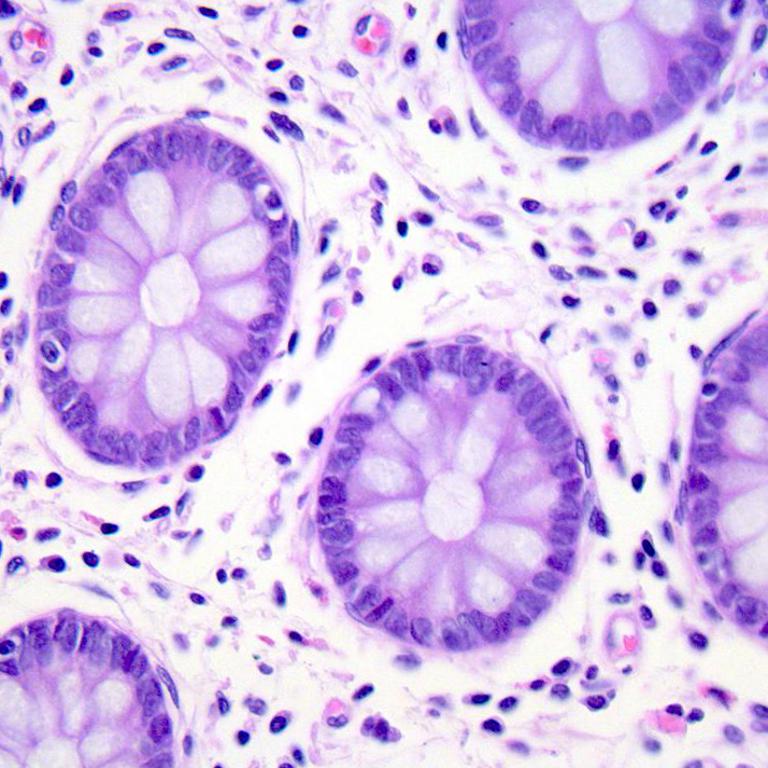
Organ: colon
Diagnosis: benign